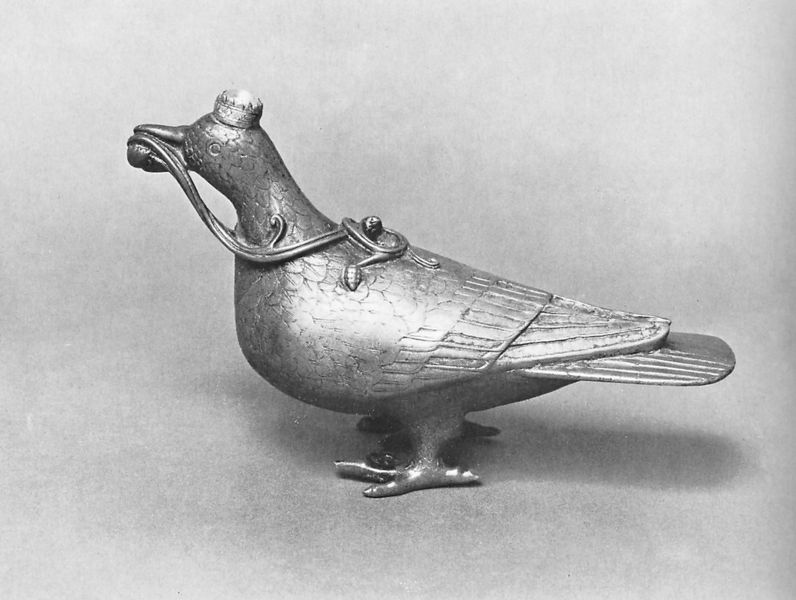
Titel: Gießgefäß in Taubenform
Standort: Herkunftsland: (NL Maasgebiet) (EU - NL - Maasgebiet)
Institution: Köln, Erzbischöfliches Diözesanmuseum
Schlagwörter: tier, augen, band, federn, gefieder, silber, taube, auge, gold, krone, füße, gans, schnabel, metall, zehen, gefäß, zweig, krallen, matall, schnabeltasse